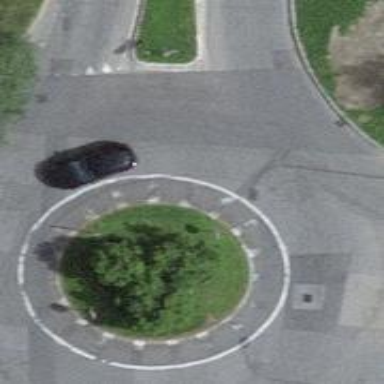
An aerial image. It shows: Residential road with asphalt surface leading to roundabout.